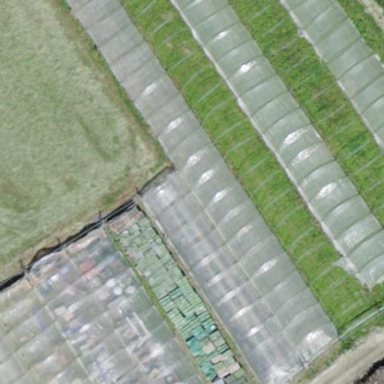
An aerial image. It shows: Greenhouse.